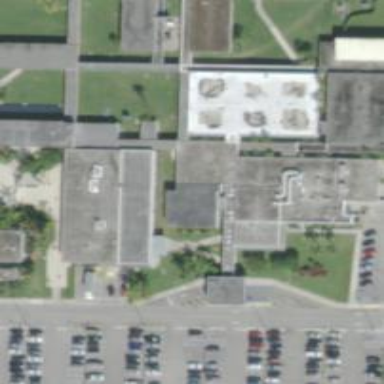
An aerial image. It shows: College building.